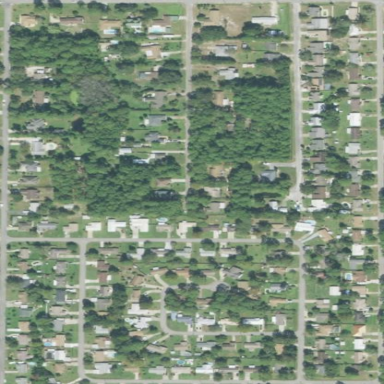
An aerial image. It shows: Residential area composed of single-family homes.